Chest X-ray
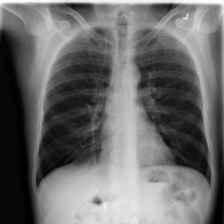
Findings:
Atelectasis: positive
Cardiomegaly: negative
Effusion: negative
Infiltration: negative
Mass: negative
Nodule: negative
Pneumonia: negative
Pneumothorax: negative
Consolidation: negative
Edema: negative
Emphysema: negative
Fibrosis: negative
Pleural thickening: negative
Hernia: negative